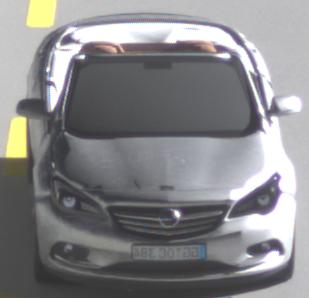
Make: Opel
Model: Cascada 1.4 Turbo
Detailed model: Cascada
Model produced from: 2013/03
Model produced until: 2015/01
Doors: 2
Color: white
Road condition: dry road
Daytime: morning or afternoon
Contrast: high contrast